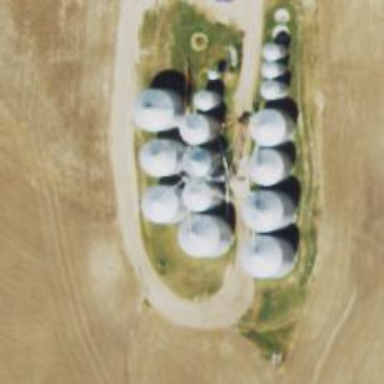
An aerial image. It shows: Silo.